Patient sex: M
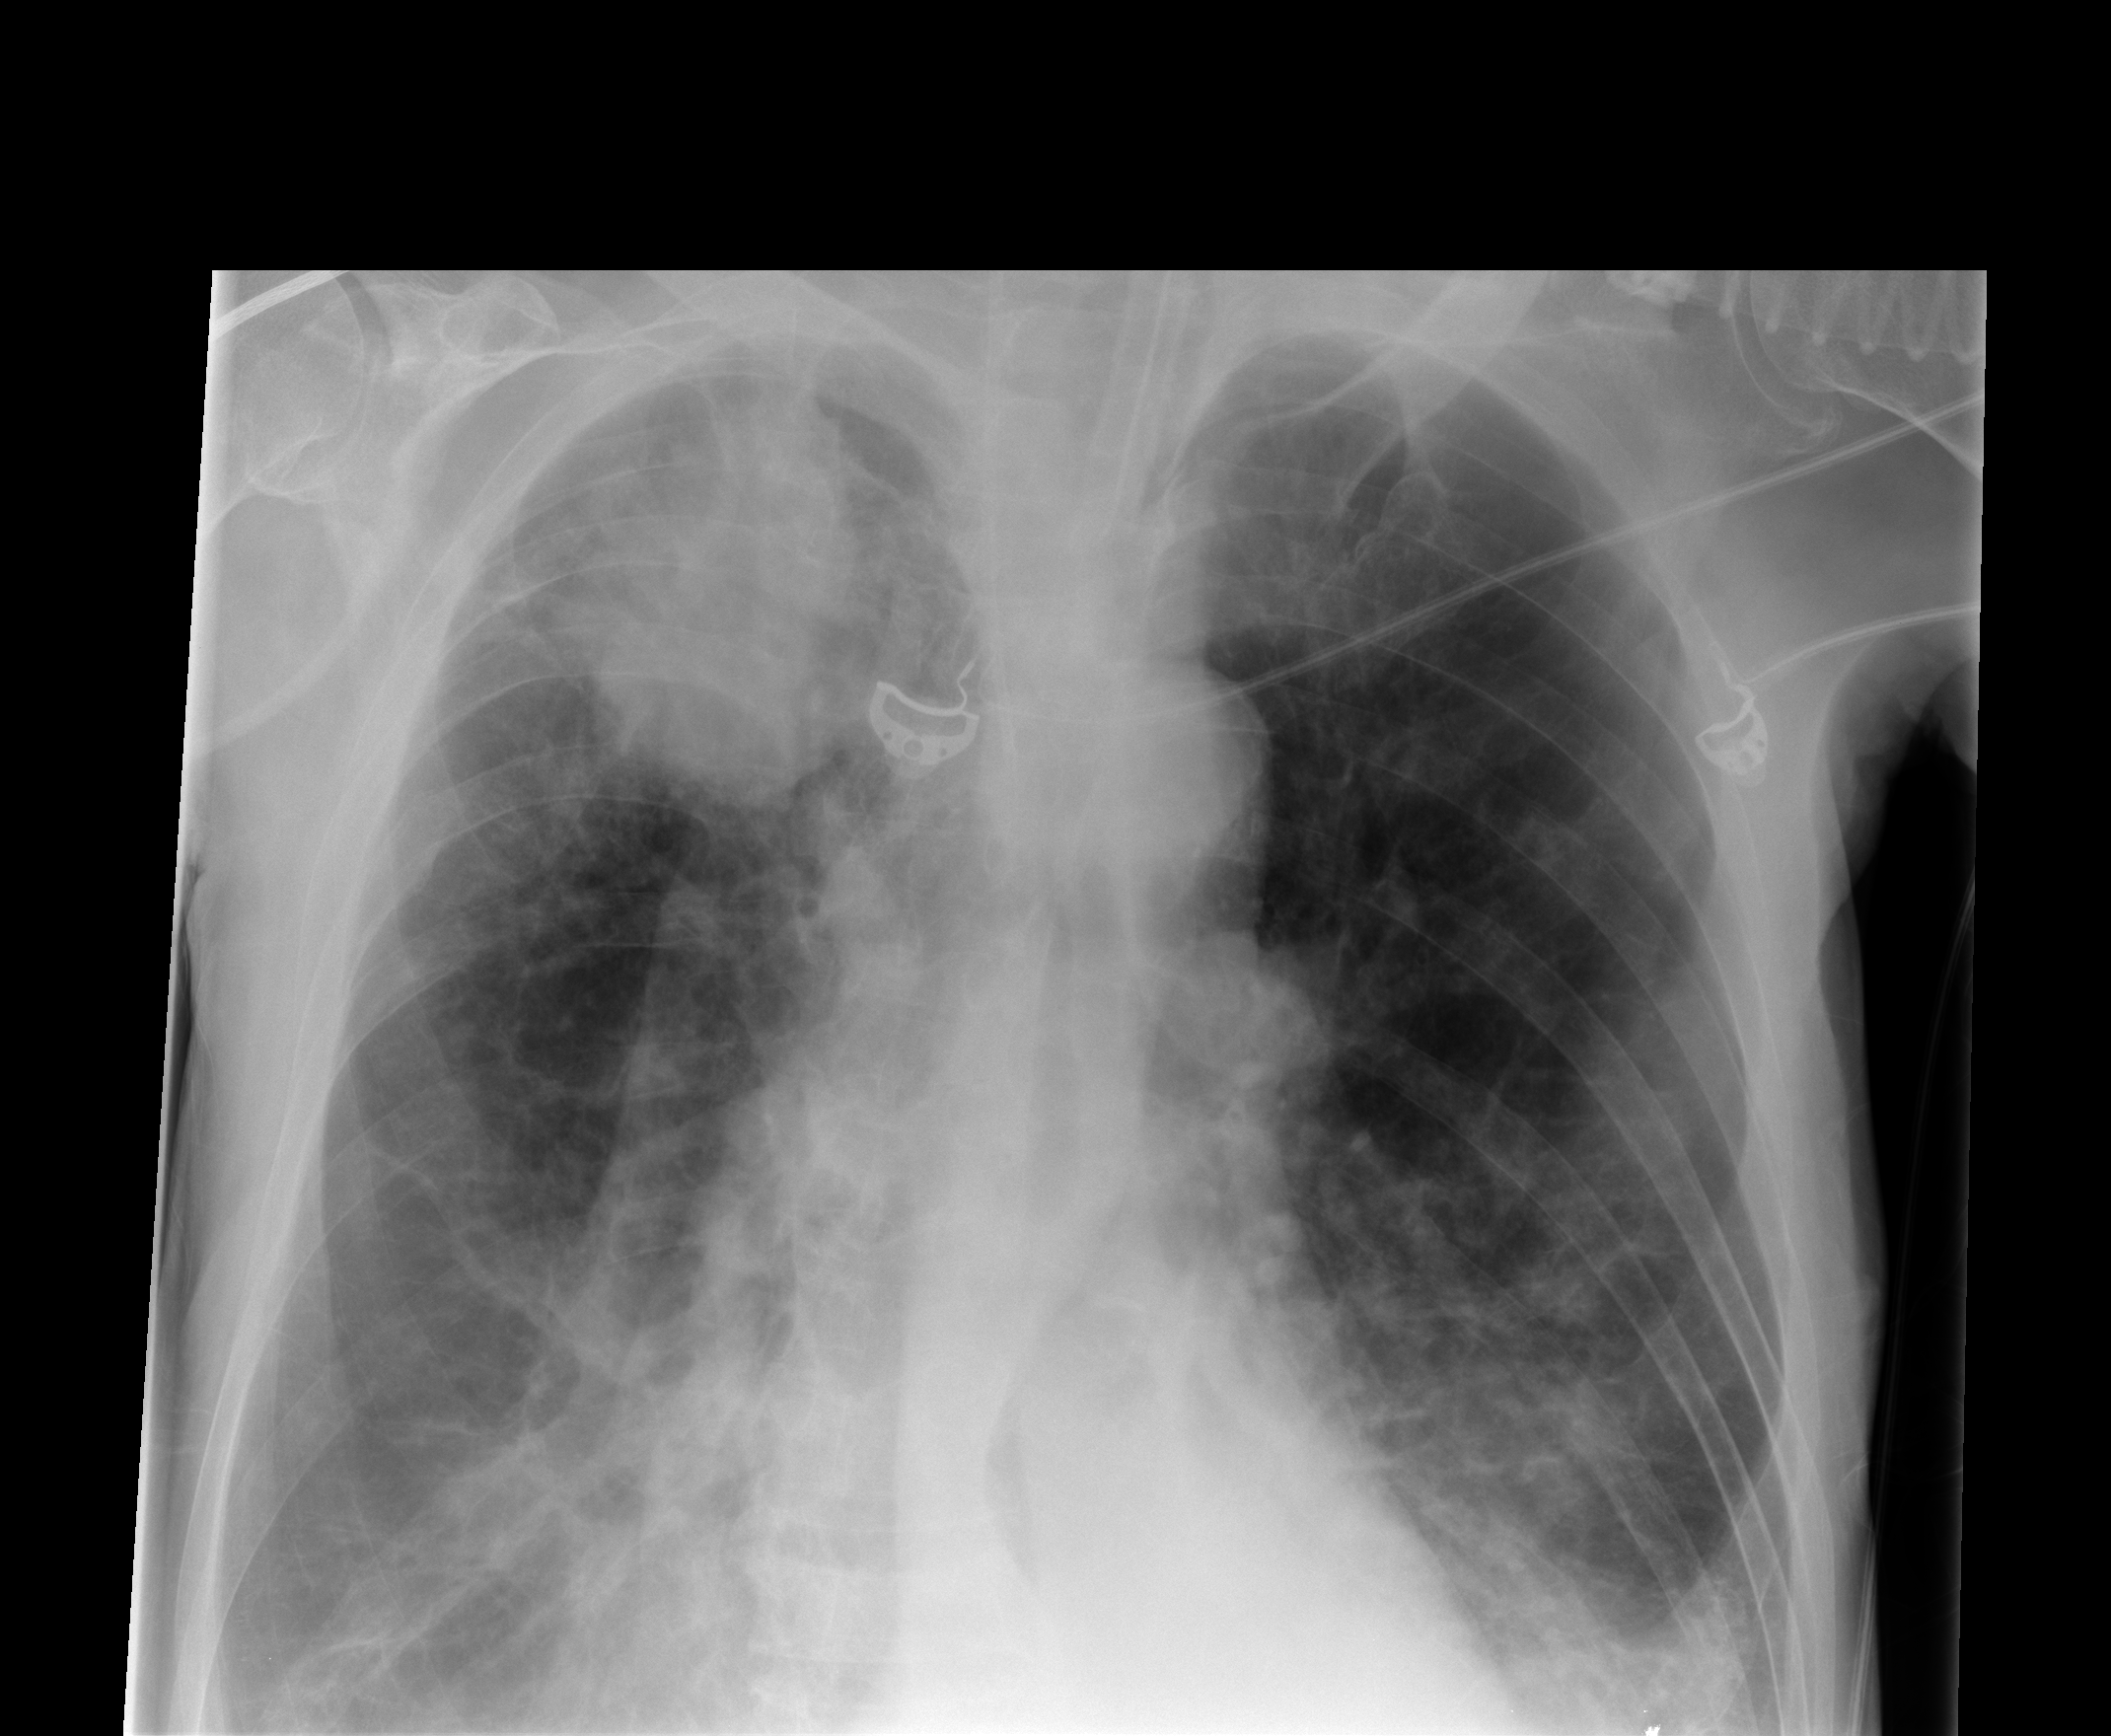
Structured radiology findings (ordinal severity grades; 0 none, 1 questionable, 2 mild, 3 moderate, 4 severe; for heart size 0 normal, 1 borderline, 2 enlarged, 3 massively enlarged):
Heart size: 0
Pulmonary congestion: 0
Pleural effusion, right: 2
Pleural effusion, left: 2
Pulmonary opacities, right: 0
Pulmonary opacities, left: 0
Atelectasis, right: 2
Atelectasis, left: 2